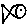
Label: fish